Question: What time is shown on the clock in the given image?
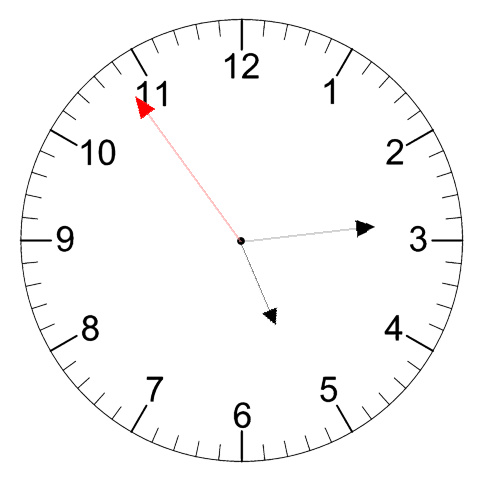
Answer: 05:13:54